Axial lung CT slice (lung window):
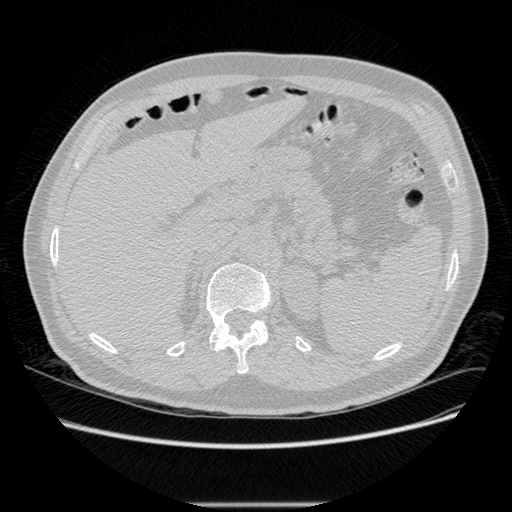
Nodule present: no